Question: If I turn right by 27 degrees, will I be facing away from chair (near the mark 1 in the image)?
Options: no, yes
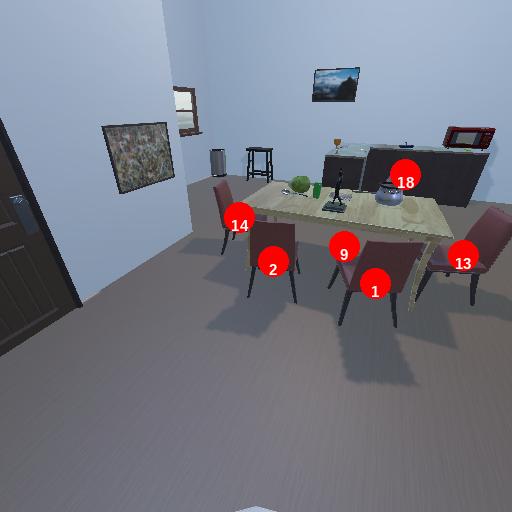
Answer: no